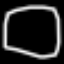
Label: square